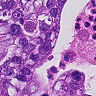
Metastatic tissue present: yes